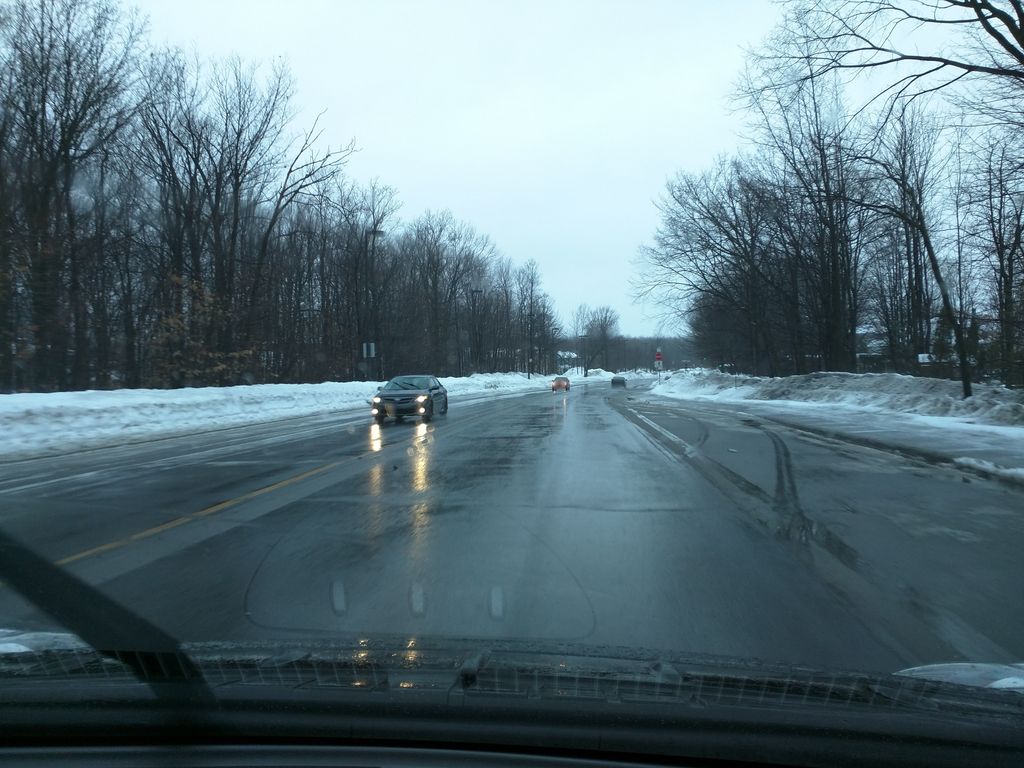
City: montreal